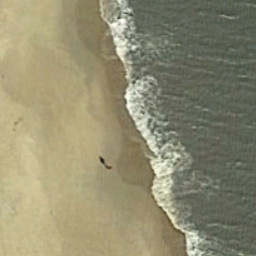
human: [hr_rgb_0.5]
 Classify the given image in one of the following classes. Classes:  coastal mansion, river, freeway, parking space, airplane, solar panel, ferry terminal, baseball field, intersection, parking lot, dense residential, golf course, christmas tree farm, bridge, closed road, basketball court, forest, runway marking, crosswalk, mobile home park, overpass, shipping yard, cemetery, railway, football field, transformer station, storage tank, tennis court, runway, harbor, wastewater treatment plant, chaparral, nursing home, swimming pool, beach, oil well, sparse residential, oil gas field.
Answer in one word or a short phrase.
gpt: beach